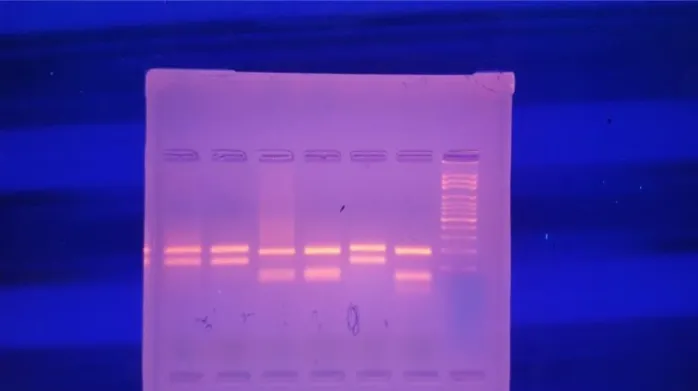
The PCR-RFLP on specimens of lesions.
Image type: chart (chart)